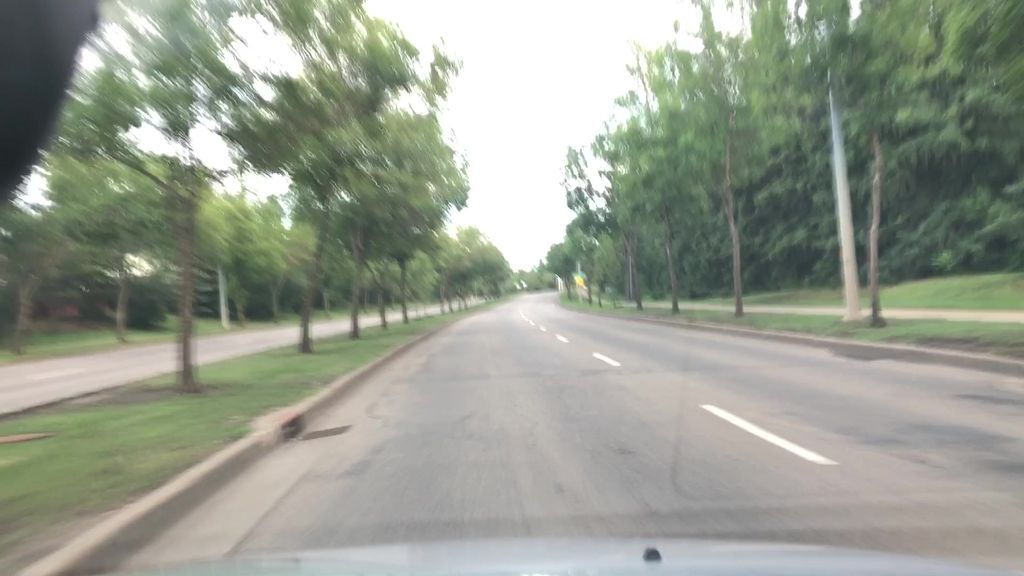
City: edmonton